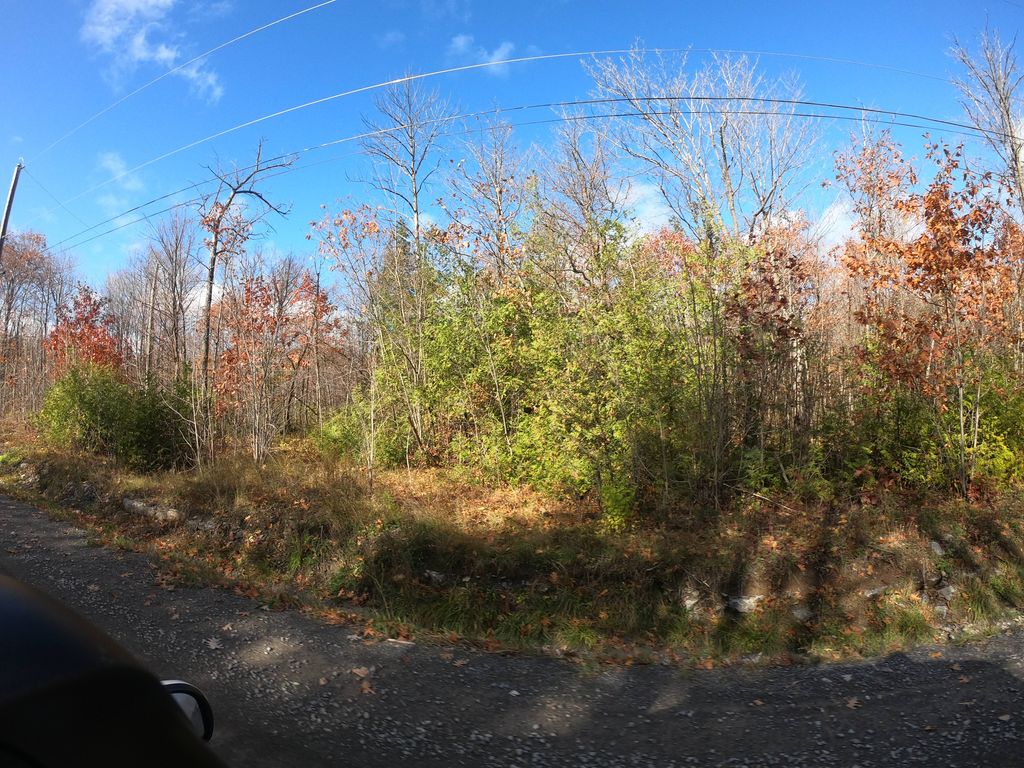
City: ottawa-gatineau